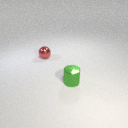
small red metal sphere behind small green metal cylinder